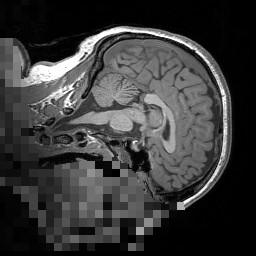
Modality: T1w
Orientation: sagittal
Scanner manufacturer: siemens
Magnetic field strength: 3 T
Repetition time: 1.5 s
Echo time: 0.00291 s